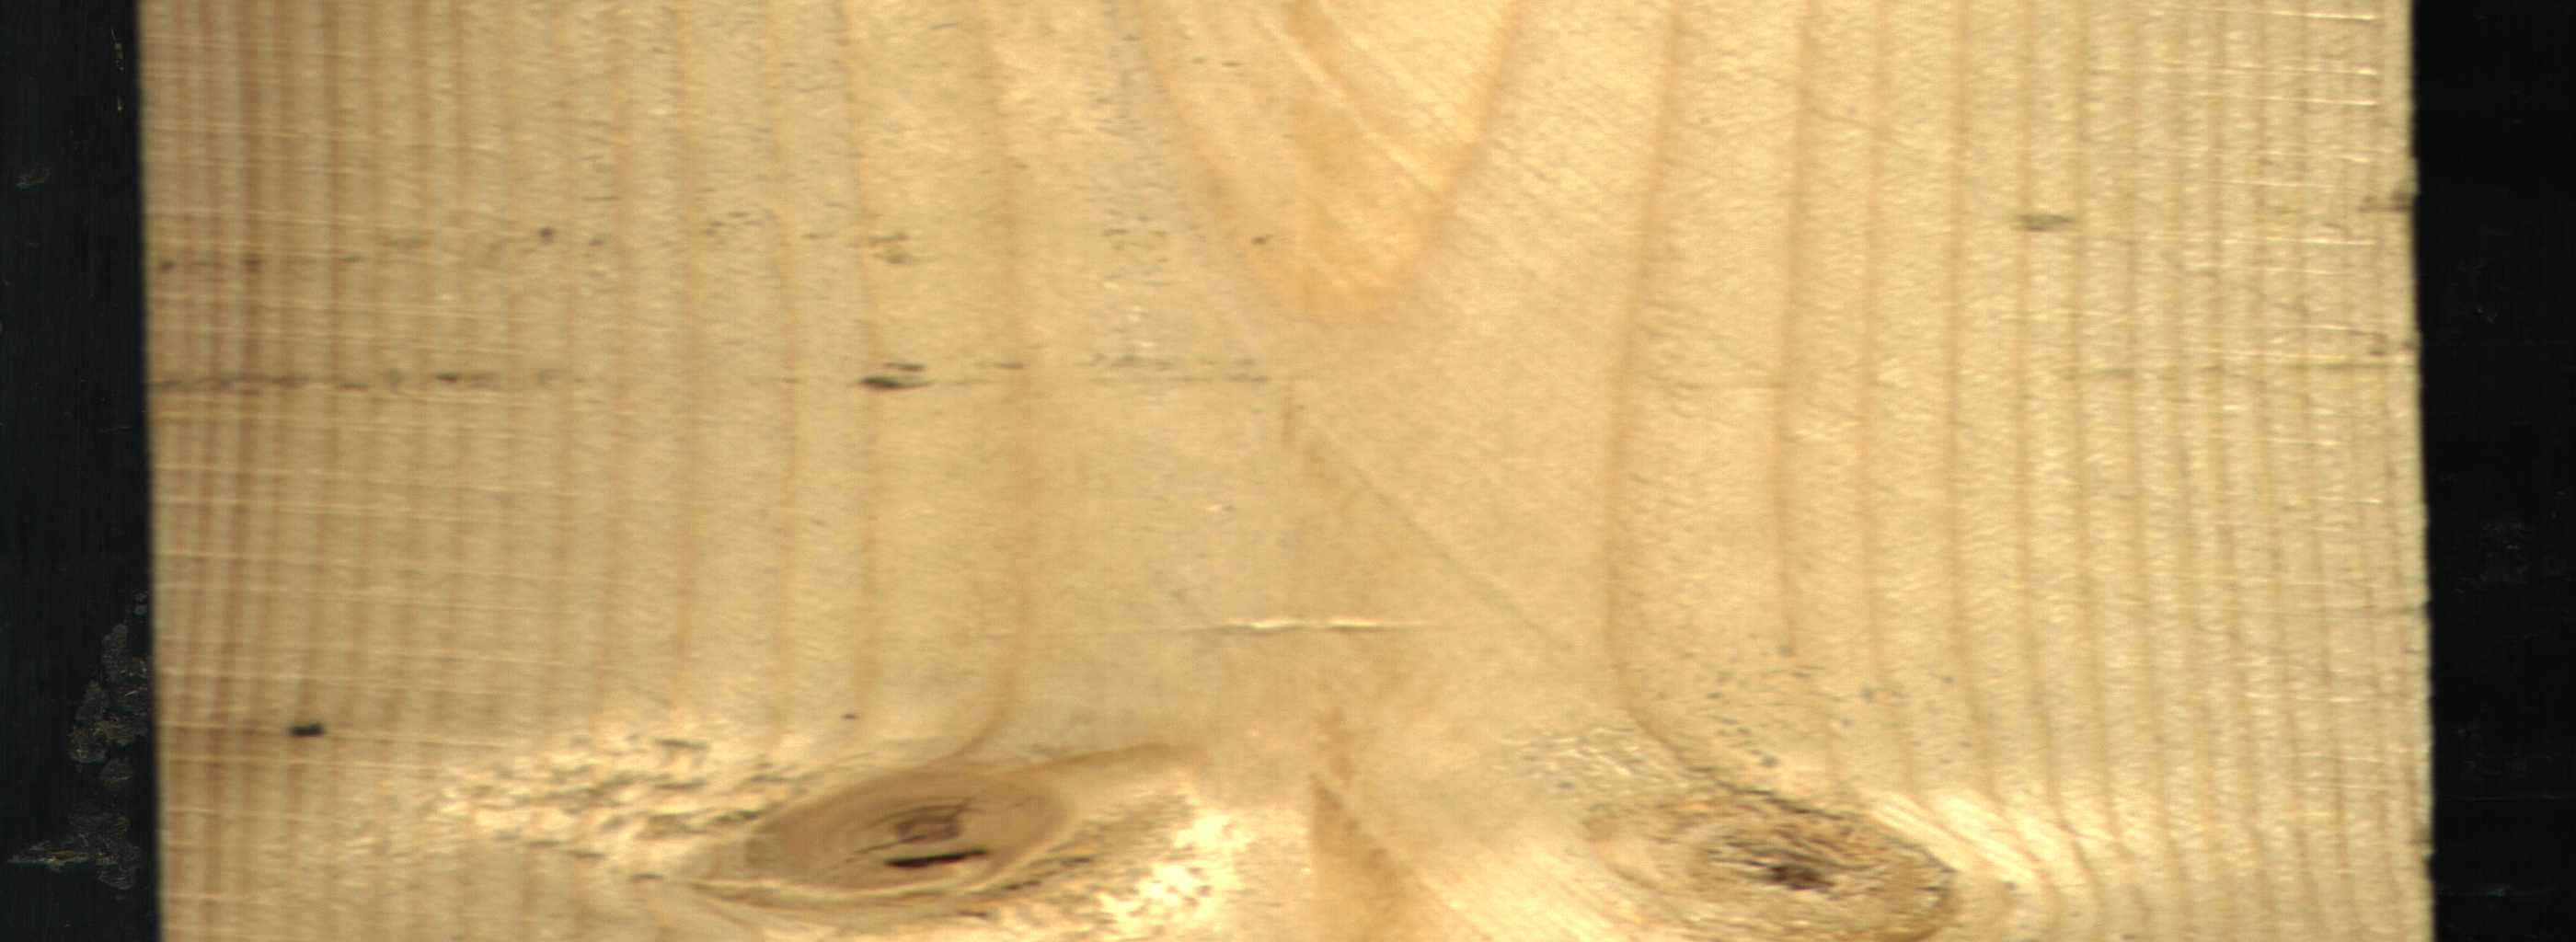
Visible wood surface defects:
knot_with_crack
Live_Knot